如图，在平面四边形 $ABCD$ 中，$\triangle ABC$ 为等腰直角三角形，$\triangle ACD$ 为正三角形，$\angle ABC=90^\circ$，$AB=2$，
现将 $\triangle DAC$ 沿 $AC$ 翻折至 $\triangle SAC$，形成三棱锥 $S-ABC$，其中 $S$ 为动点。

$\textcircled{1}$证明：$AC \perp SB$；

$\textcircled{2}$若 $SC \perp BC$，三棱锥 $S-ABC$ 的各个顶点都在球 $O$ 的球面上，求球心 $O$ 到平面 $SAC$ 的距离；

$\textcircled{3}$求平面 $SAC$ 与平面 $SBC$ 夹角余弦值的最小值。
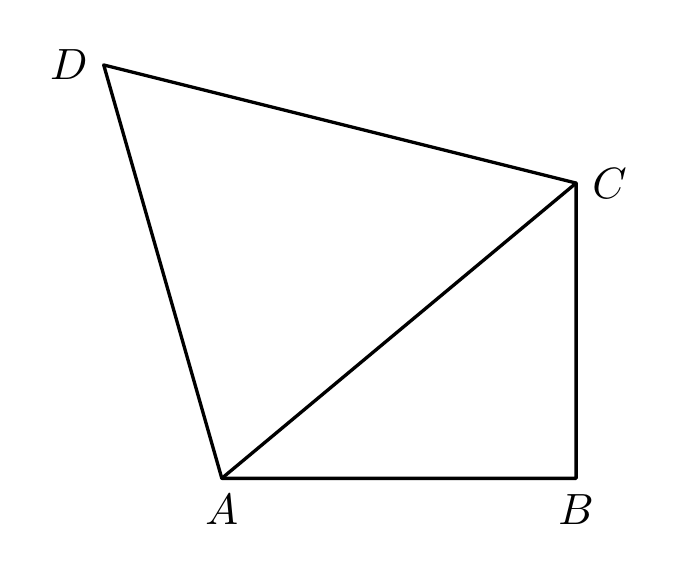
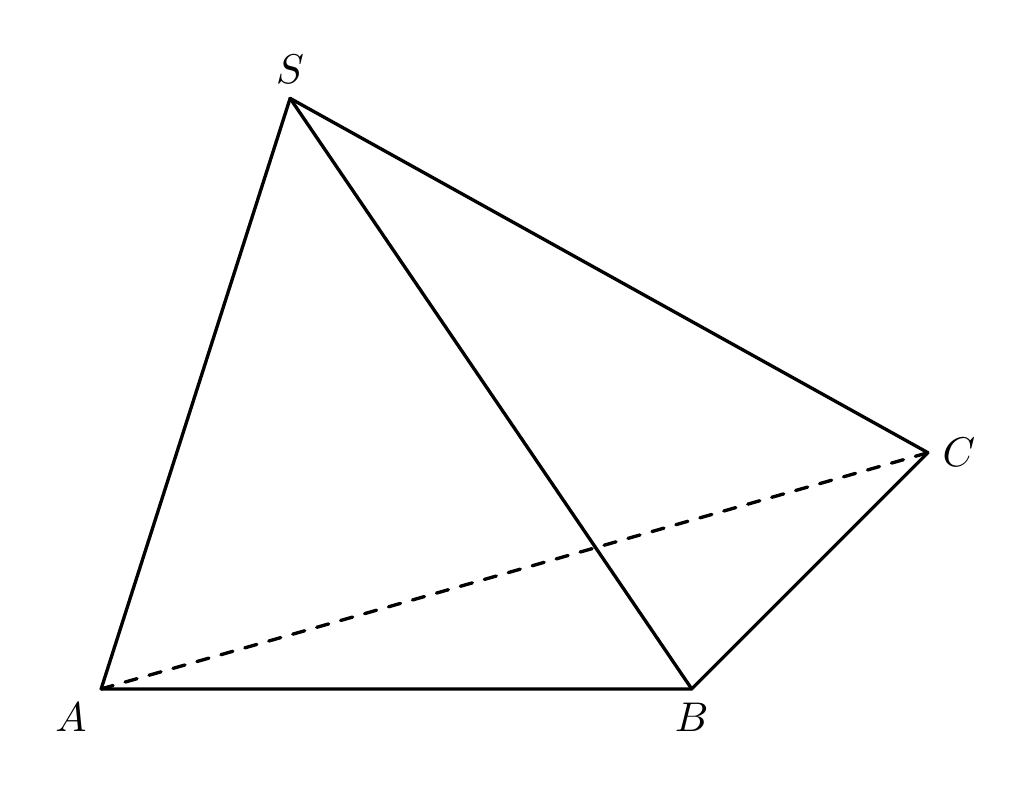
【解答】
【答案】$\textcircled{1}$证明见解析；

$\textcircled{2}$ $\frac{\sqrt{3}}{3}$；

$\textcircled{3}$ $\frac{\sqrt{3}}{3}$。

【分析】$\textcircled{1}$ 根据 $SE \perp AC$，$BE \perp AC$，即可根据线线垂直证明 $AC \perp$ 平面 $SBE$，即可根据线面垂直的性质求解；

$\textcircled{2}$ 利用等体积法即可求解；

$\textcircled{3}$ 建立空间直角坐标系，求解平面法向量，即可根据向量的夹角公式求解 $\cos \alpha = \sqrt{\frac{1}{3} + \frac{8}{3} \times \frac{\sqrt{3} \cos \theta + 2}{7 - 3 \cos^2 \theta + 2\sqrt{3} \cos \theta}}$，利用换元法，即可根据基本不等式求解最值。

【详解】$\textcircled{1}$ 取 $AC$ 的中点 $E$，连接 $SE, BE$，

因为 $AB=BC$，$SA=SC$，且 $AC$ 的中点为 $E$，所以 $SE \perp AC$，$BE \perp AC$

又 $SE \cap BE = E$，$SE, BE \subset$ 平面 $SBE$，故 $AC \perp$ 平面 $SBE$，

由于 $SB \subset$ 平面 $SBE$，故 $AC \perp SB$。

$\textcircled{2}$ 当 $SC \perp BC$ 时，由 $\triangle CBS \cong \triangle ABS$，则 $SA \perp BA$，

取 $BS$ 的中点 $O$，连接 $OA, OC$，

故 $O$ 到 $A, B, C, S$ 四点的距离相等，故 $O$ 为三棱锥 $S-ABC$ 外接球的球心，

因为 $AB=BC=2, AS=CS=2\sqrt{2}$，故 $SE=\sqrt{6}, SB=2\sqrt{3}, EB=\sqrt{2}$，

设 $S$ 到平面 $ABC$ 的距离为 $h_1$，$B$ 到平面 $SAC$ 的距离为 $h_2$，

由等体积法可得 $V_{S-ABC} = V_{B-ACS} \Rightarrow \frac{1}{3} S_{\triangle ABC} \times h_1 = \frac{1}{3} S_{\triangle ASC} \times h_2$，

而 $\cos \angle SEB = -\frac{\sqrt{3}}{3}$，

由于 $\angle SEB \in (0, \pi)$，故 $\sin \angle SEB = \frac{\sqrt{6}}{3}$，

所以 $h_1 = SE \times \sin(\pi - \angle SEB) = \sqrt{6} \times \frac{\sqrt{6}}{3} = 2$，从而 $h_2 = \frac{2\sqrt{3}}{3}$，

故 $O$ 到平面 $SAC$ 的距离为 $\frac{\sqrt{3}}{3}$。

$\textcircled{3}$ 以 $B$ 为原点，$BC, BA, BZ$ 分别为 $x, y, z$ 轴建立空间直角坐标系 $B-xyz$，

过点 $S$ 作平面 $ABC$ 的垂线，垂足为 $Q$，

设 $\angle SEQ = \theta$ 为翻折过程中所旋转的角度，则 $QE = \sqrt{6} \cos \theta$，

$h = SQ = \sqrt{6} \sin \theta, QB = \sqrt{2} + \sqrt{6} \cos \theta$，

故 $B(0,0,0), C(2,0,0), A(0,2,0), Q(1+\sqrt{3} \cos \theta, 1+\sqrt{3} \cos \theta, 0)$，

$S(1+\sqrt{3} \cos \theta, 1+\sqrt{3} \cos \theta, \sqrt{6} \sin \theta)$，

则 $\vec{BC} = (2,0,0), \vec{BS} = (1+\sqrt{3} \cos \theta, 1+\sqrt{3} \cos \theta, \sqrt{6} \sin \theta)$，

设平面 $SBC$ 的法向量为 $\vec{m} = (x_1, y_1, z_1)$，则

$\begin{cases} \vec{m} \cdot \vec{BC} = 2x_1 = 0 \\ \vec{m} \cdot \vec{BS} = (1+\sqrt{3} \cos \theta)x_1 + (1+\sqrt{3} \cos \theta)y_1 + (\sqrt{6} \sin \theta)z_1 = 0 \end{cases}$

取 $y_1 = \sqrt{6} \sin \theta$，则 $z_1 = -(1+\sqrt{3} \cos \theta), \therefore \vec{m} = (0, \sqrt{6} \sin \theta, -1-\sqrt{3} \cos \theta)$，

设平面 $SAC$ 的法向量为 $\vec{n} = (x_2, y_2, z_2)$，

$\vec{CS} = (-1+\sqrt{3} \cos \theta, 1+\sqrt{3} \cos \theta, \sqrt{6} \sin \theta), \vec{AC} = (2,-2,0)$，

$\begin{cases} \vec{n} \cdot \vec{AC} = 2x_2 - 2y_2 = 0 \\ \vec{n} \cdot \vec{CS} = (-1+\sqrt{3} \cos \theta)x_2 + (\sqrt{3} \cos \theta + 1)y_2 + (\sqrt{6} \sin \theta)z_2 = 0 \end{cases}$

取 $x_2 = \sin \theta$，则 $y_2 = \sin \theta, \therefore \vec{n} = (\sin \theta, \sin \theta, -\sqrt{2} \cos \theta)$，

设平面 $SBC$ 与平面 $SAC$ 的夹角为 $\alpha$，

故 $\cos \alpha = |\cos\langle \vec{m}, \vec{n} \rangle| = \frac{|\vec{m} \cdot \vec{n}|}{|\vec{m}| \cdot |\vec{n}|} = \frac{\sqrt{2} \cdot |\sqrt{3} + \cos \theta|}{\sqrt{7 - 3 \cos^2 \theta + 2\sqrt{3} \cos \theta} \times \sqrt{2}} = \sqrt{\frac{\cos^2 \theta + 2\sqrt{3} \cos \theta + 3}{7 - 3 \cos^2 \theta + 2\sqrt{3} \cos \theta}}$，

$\cos \alpha = \sqrt{\frac{1}{3} + \frac{8}{3} \times \frac{\sqrt{3} \cos \theta + 2}{7 - 3 \cos^2 \theta + 2\sqrt{3} \cos \theta}}$，

令 $\sqrt{3} \cos \theta + 2 = t$，$2 - \sqrt{3} < t < 2 + \sqrt{3}$，故 $\cos \alpha = \sqrt{\frac{1}{3} + \frac{8}{3} \times \frac{1}{6 - (t + \frac{1}{t})}}$，

由于 $t + \frac{1}{t} \geq 2$，故

$\cos \alpha = \sqrt{\frac{1}{3} + \frac{8}{3} \times \frac{1}{6 - (t + \frac{1}{t})}} \geq \frac{\sqrt{3}}{3}$

当且仅当 $t=1$，即 $\cos \theta = -\frac{\sqrt{3}}{3}$ 时取等号，

故平面 $SAC$ 与平面 $SBC$ 夹角余弦值的最小值为 $\frac{\sqrt{3}}{3}$，此时 $\cos \theta = -\frac{\sqrt{3}}{3}$。

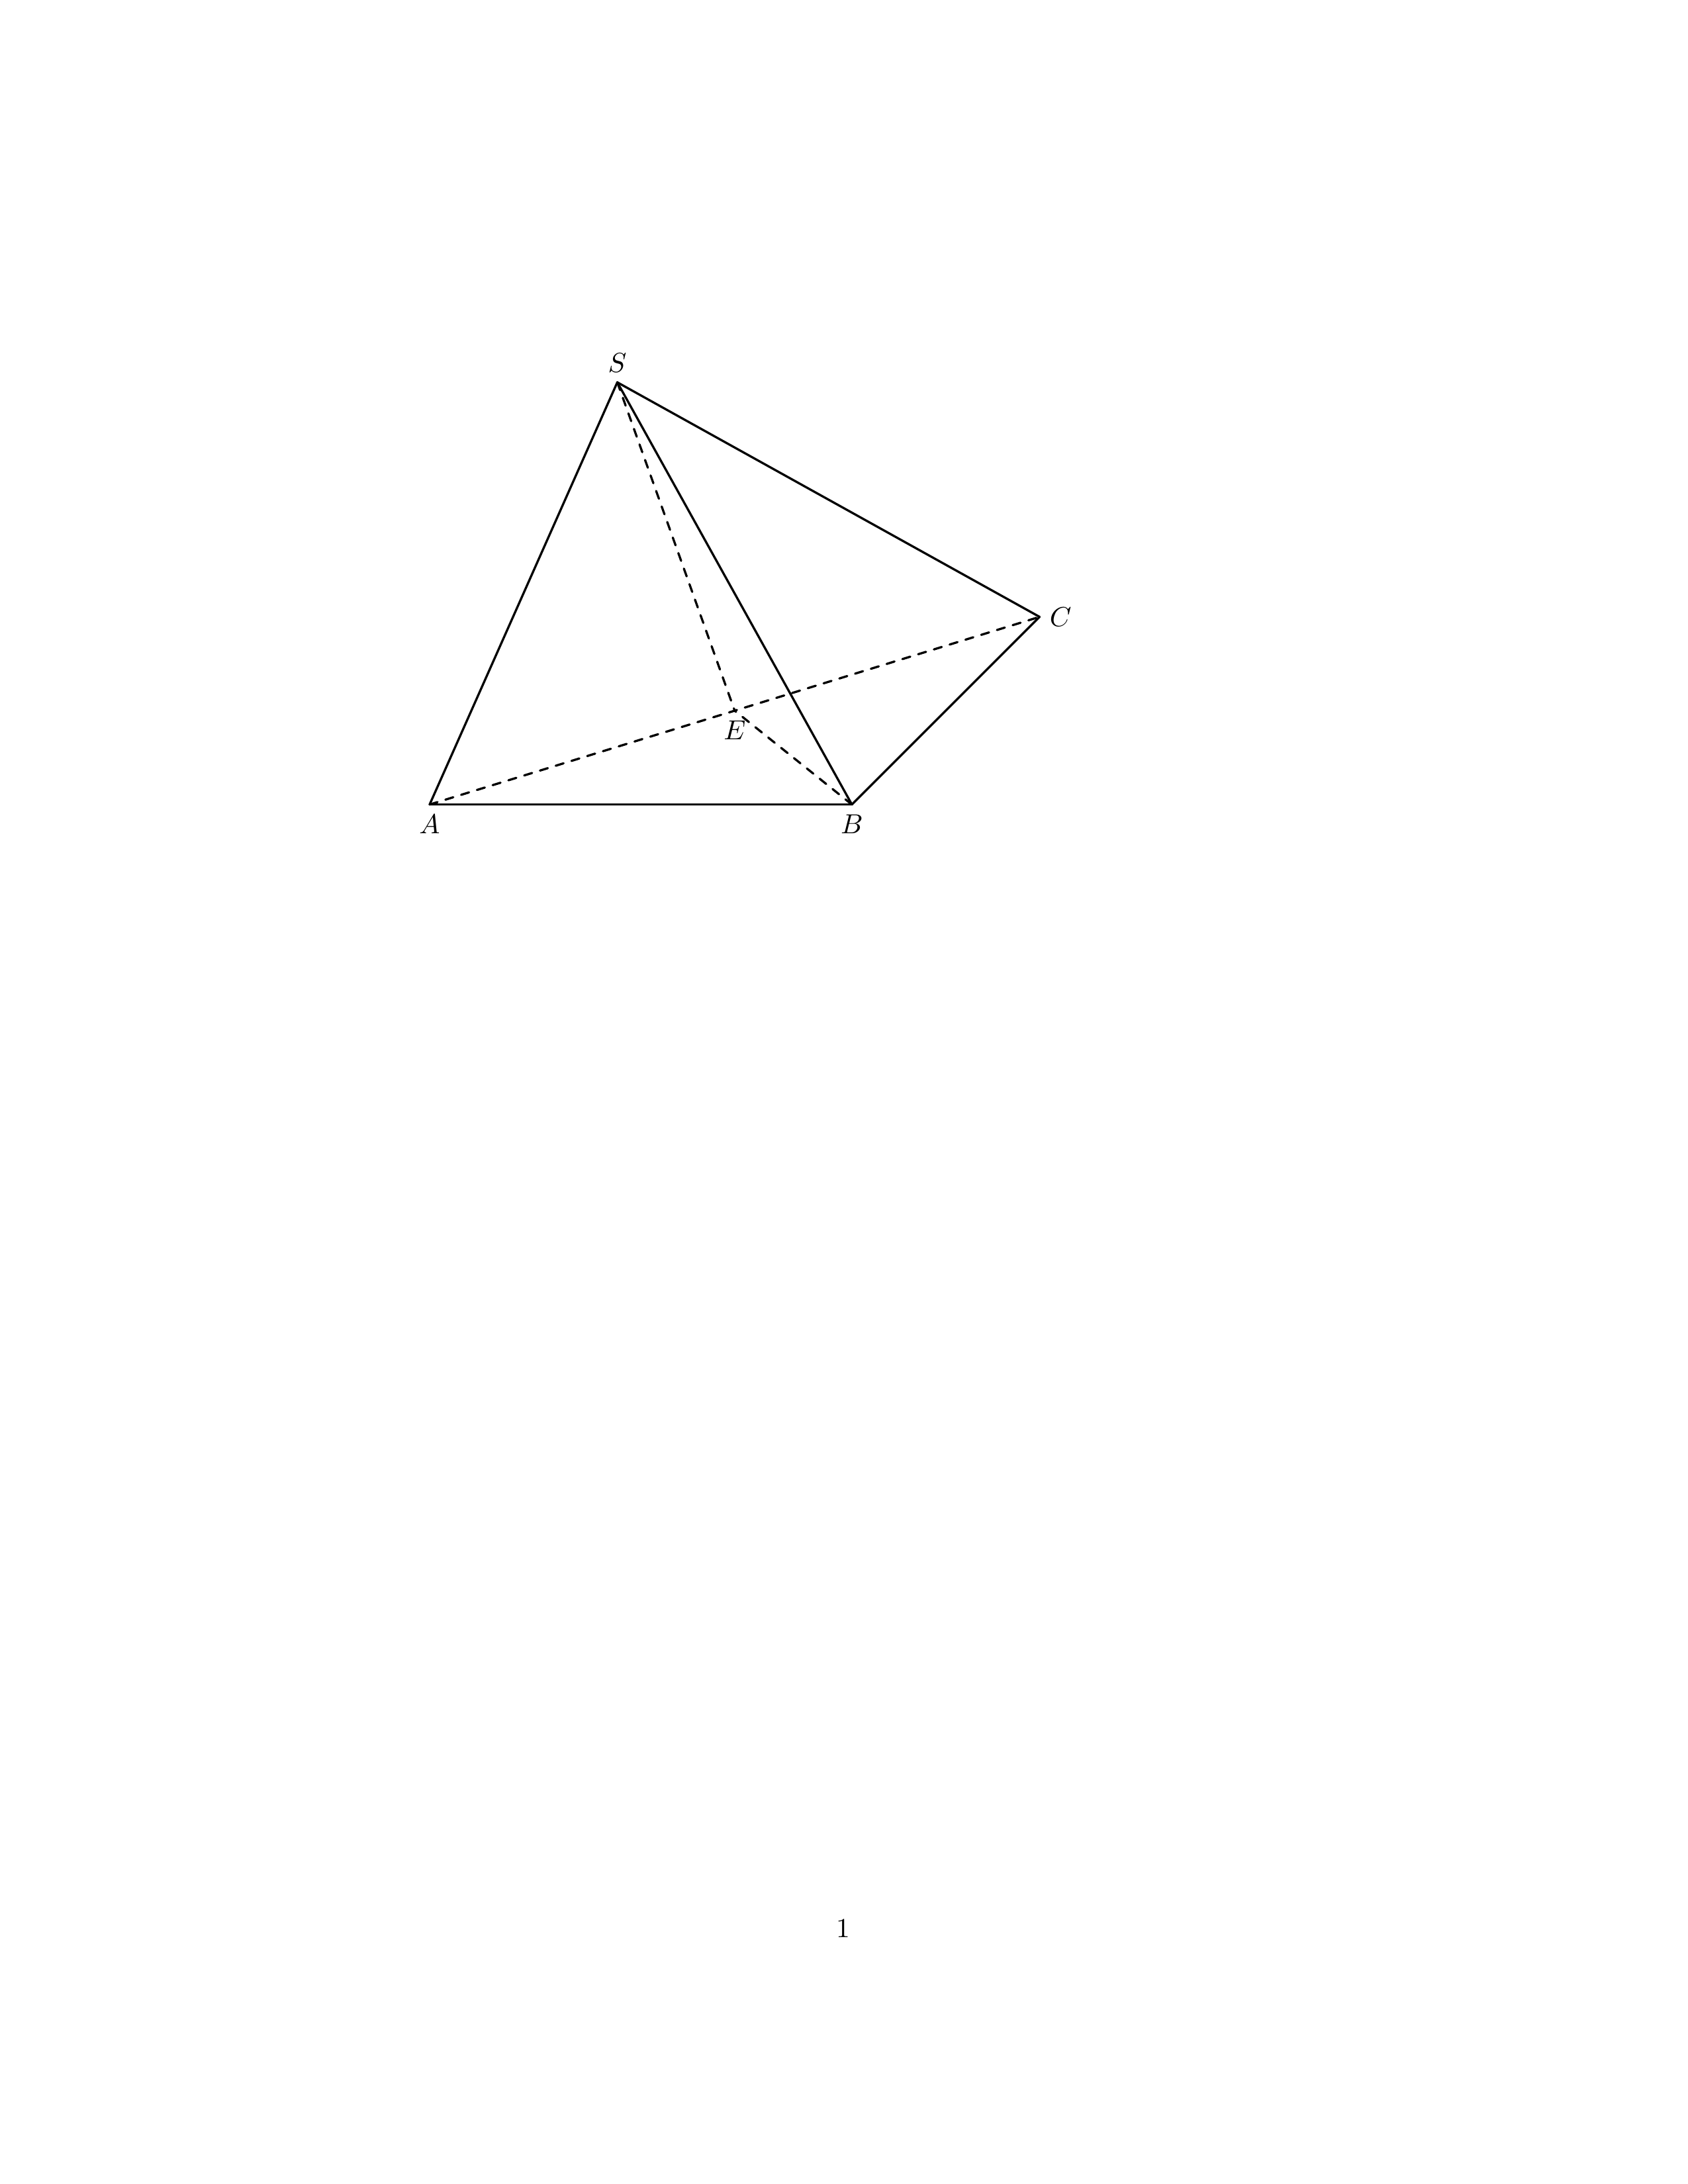
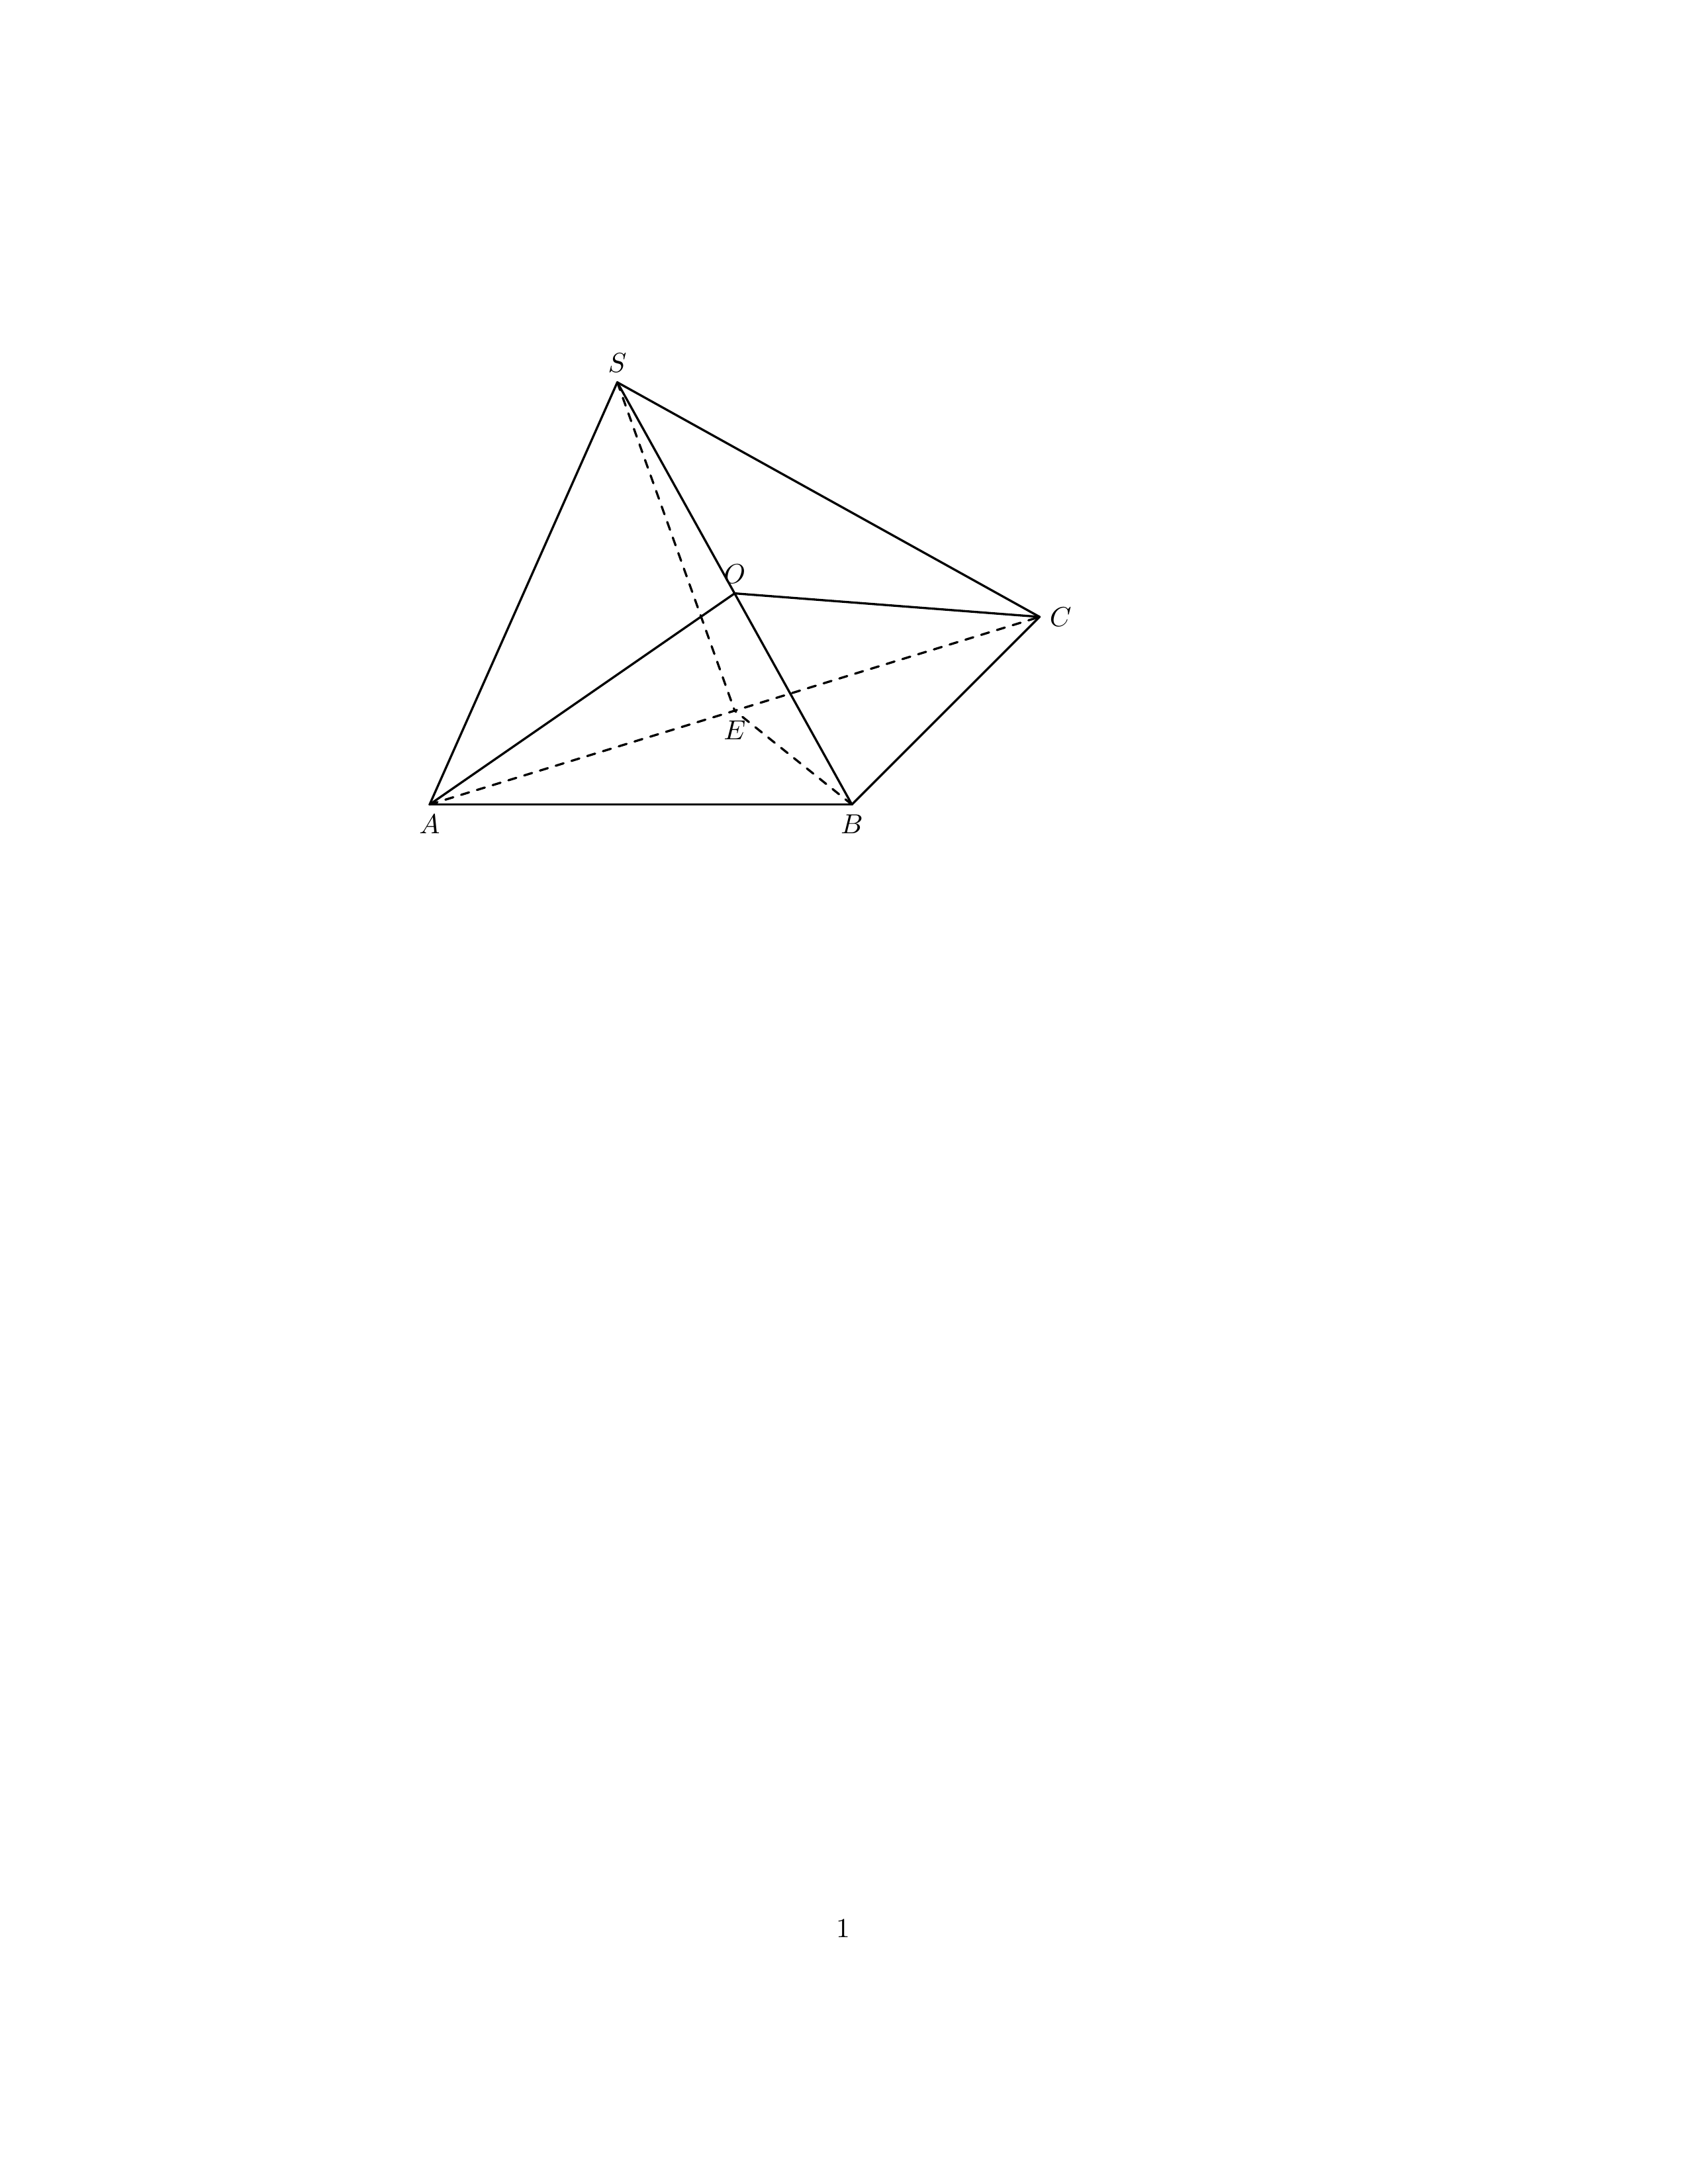
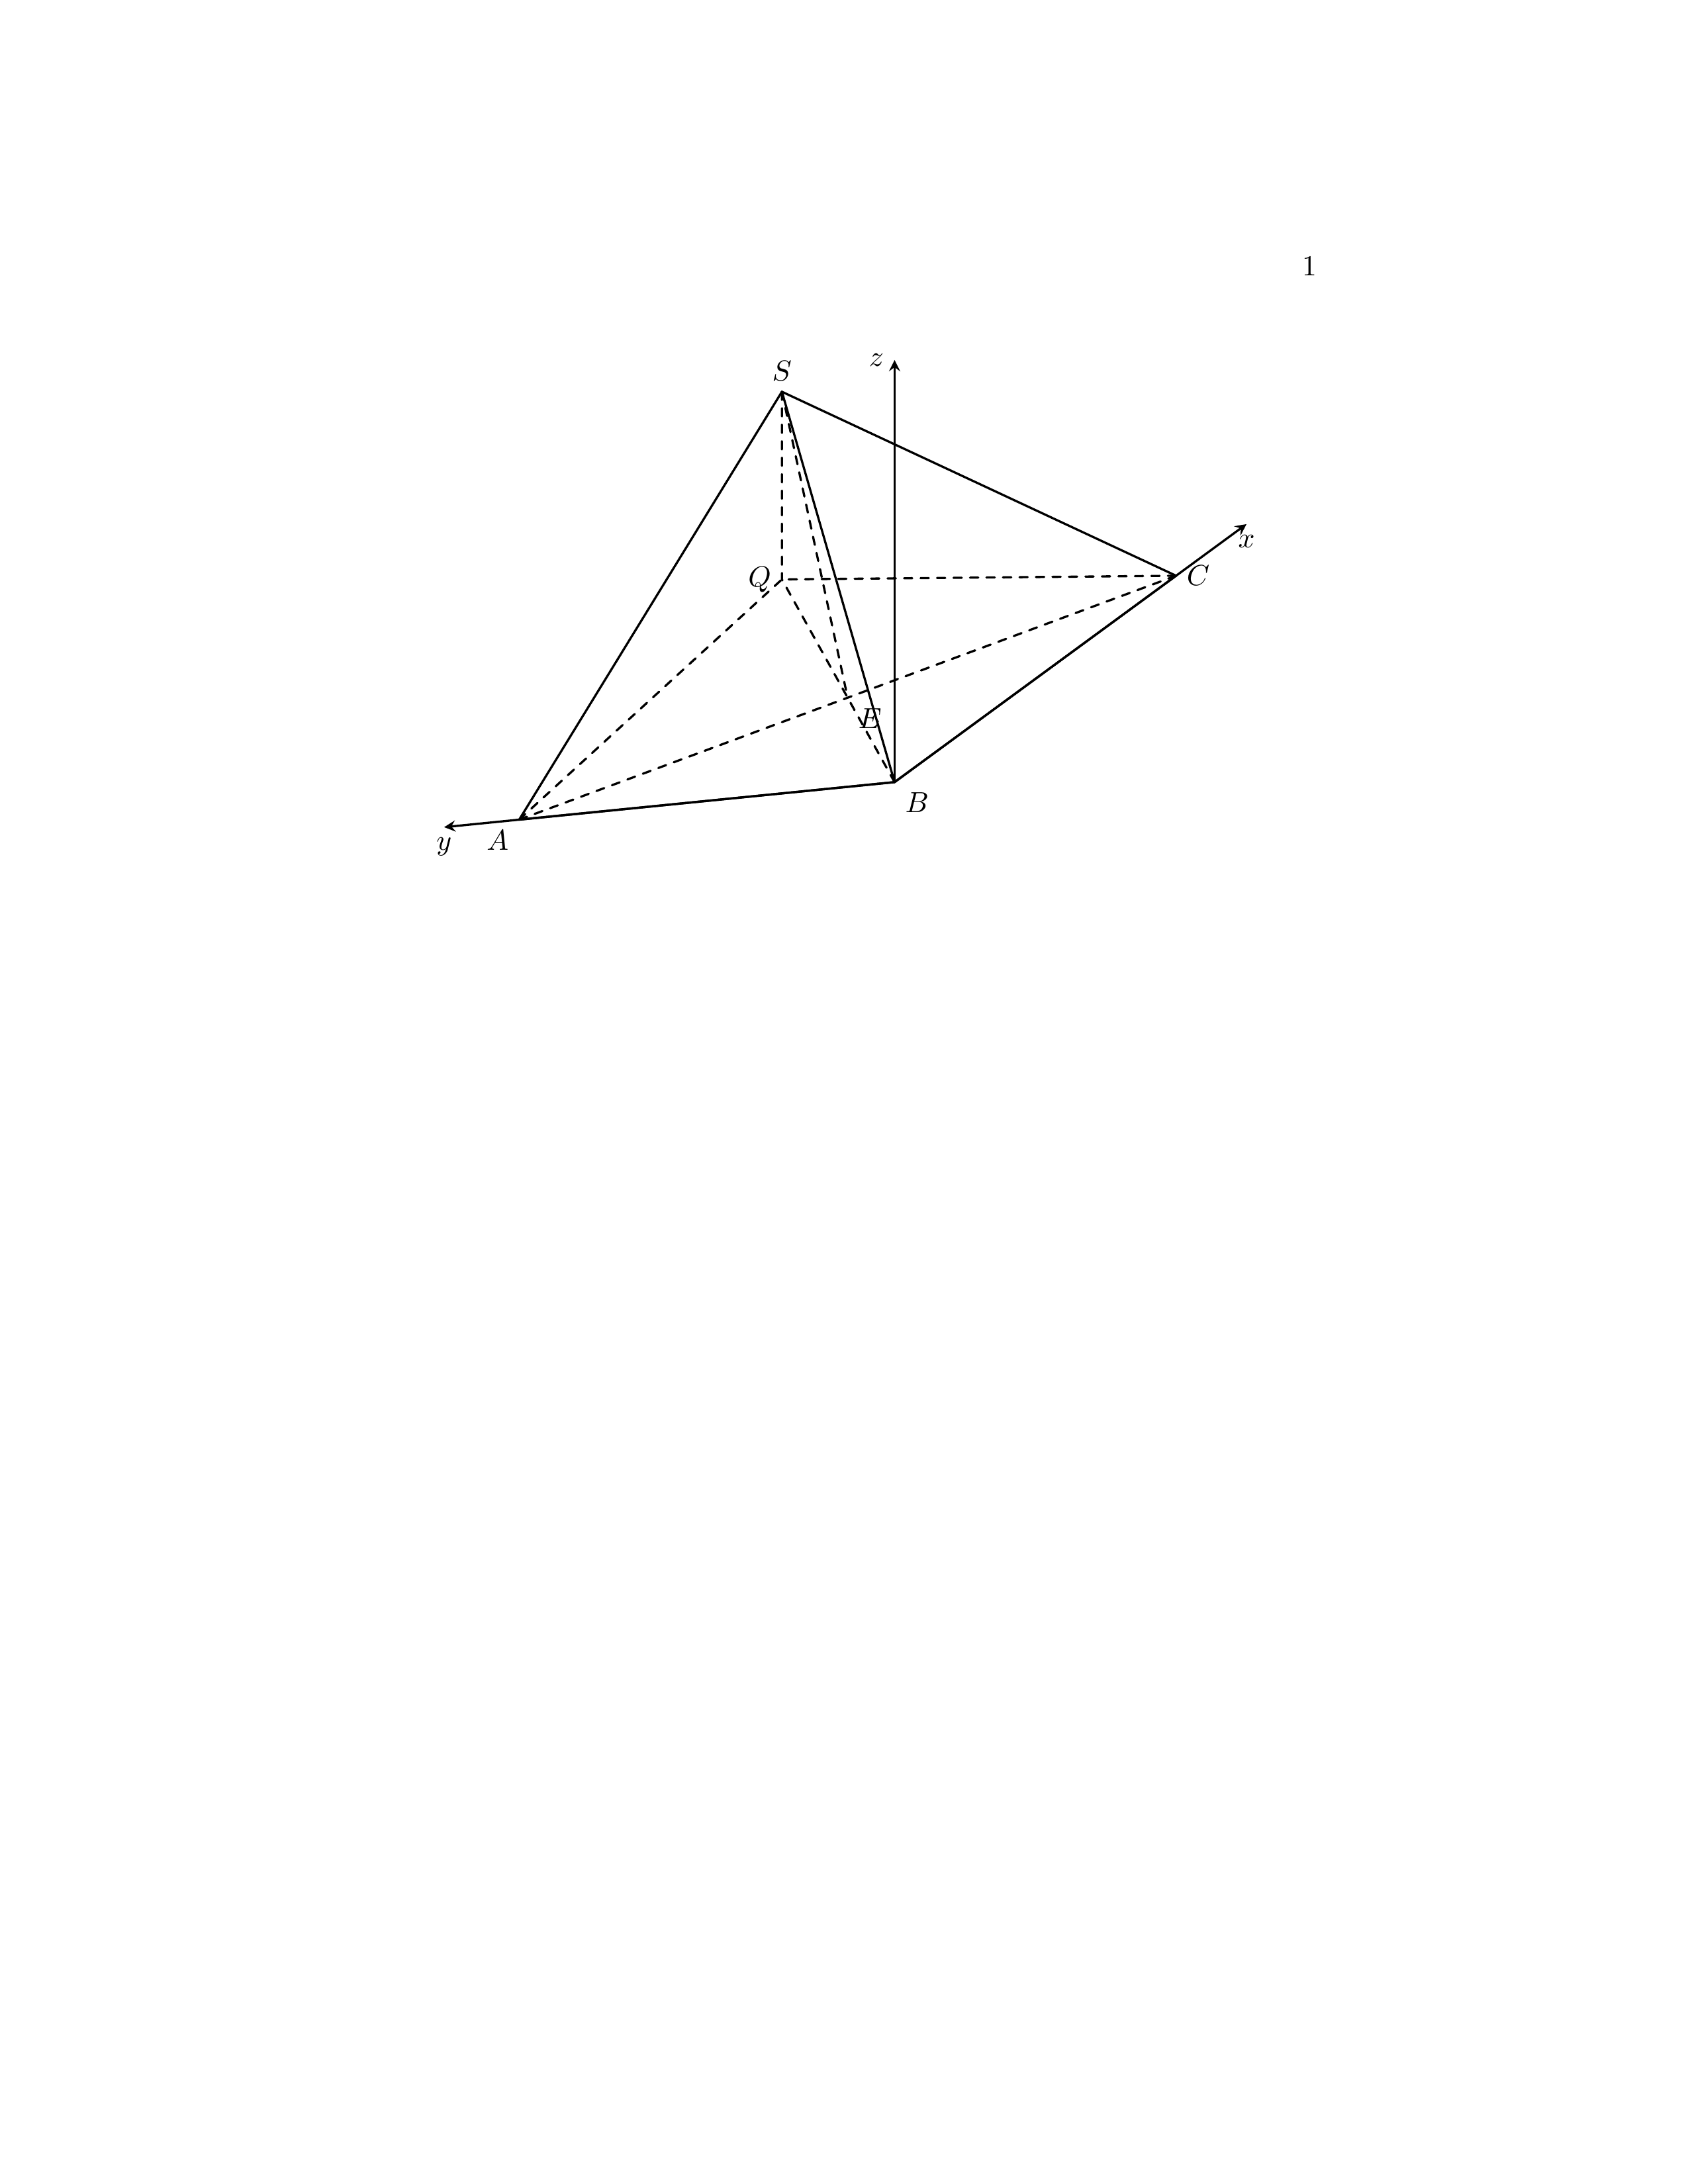